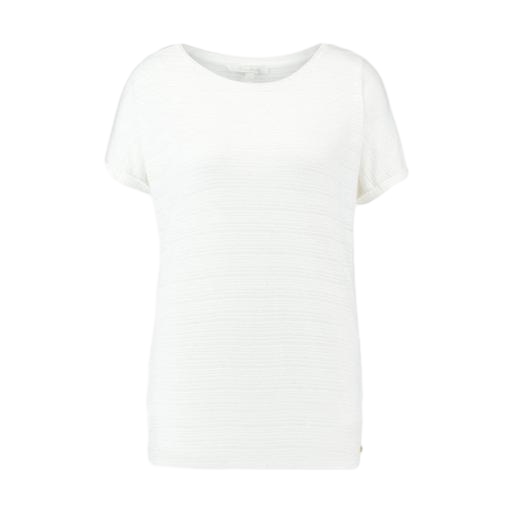
white short-sleeved top, short-sleeve top only macy, white petite boat-neck t-shirt only macy, white background